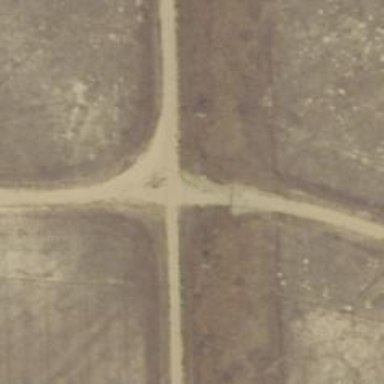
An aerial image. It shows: Road leading to wind farm area designated for service vehicles.